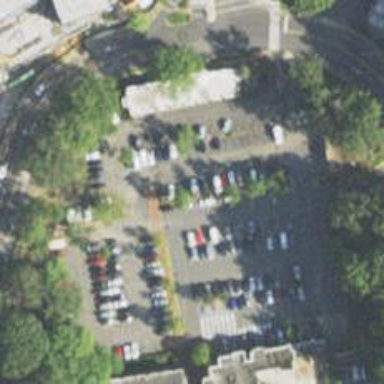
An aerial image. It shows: Marketplace.